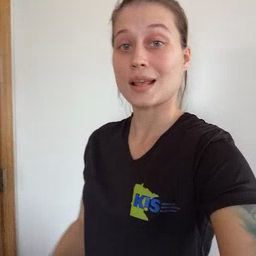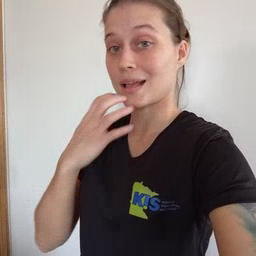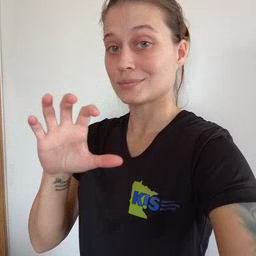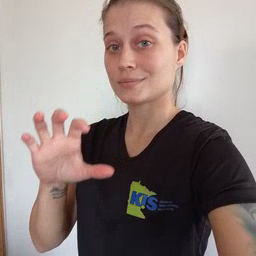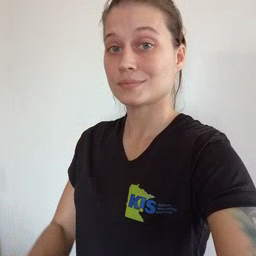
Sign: hot